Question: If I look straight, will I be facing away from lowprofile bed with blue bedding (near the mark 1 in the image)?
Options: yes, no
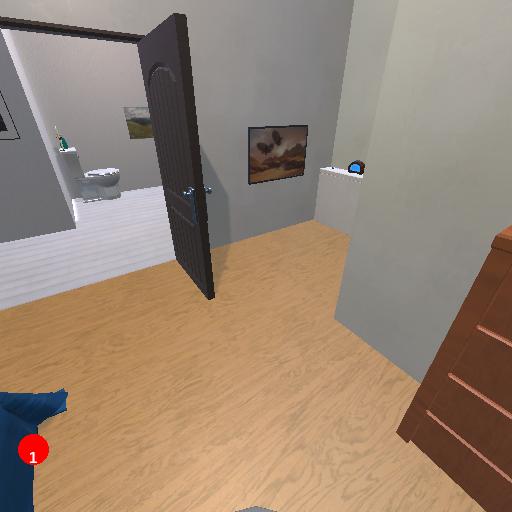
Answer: yes